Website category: auto
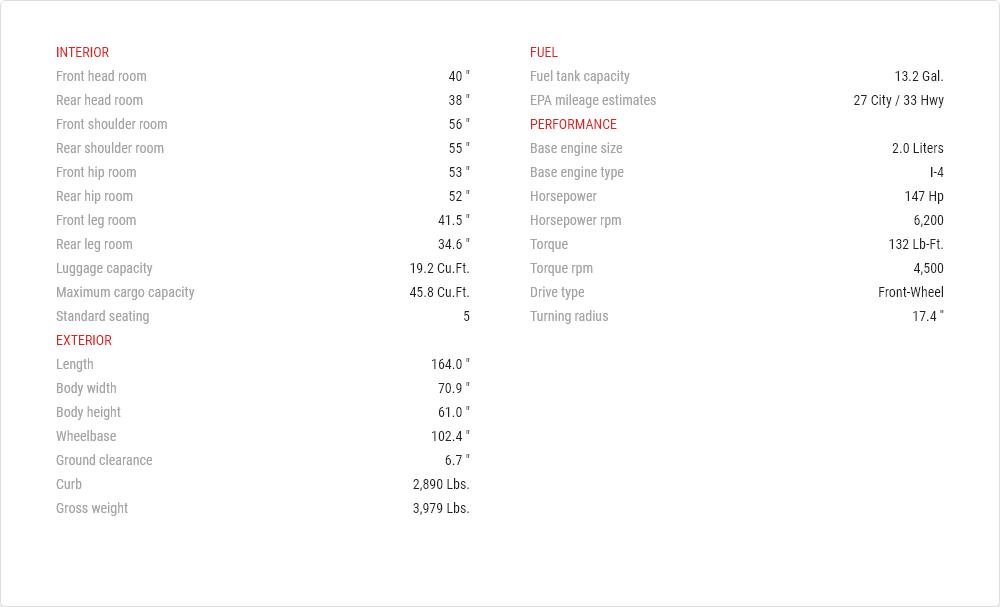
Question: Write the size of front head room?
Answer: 40 "

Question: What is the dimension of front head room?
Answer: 40 "

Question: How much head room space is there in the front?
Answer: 40 "

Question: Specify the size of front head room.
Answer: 40 "

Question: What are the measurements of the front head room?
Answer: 40 "

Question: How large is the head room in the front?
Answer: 40 "

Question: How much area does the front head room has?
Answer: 40 "

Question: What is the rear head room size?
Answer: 38 "

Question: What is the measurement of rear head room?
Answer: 38 "

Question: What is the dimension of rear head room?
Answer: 38 "

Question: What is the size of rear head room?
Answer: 38 "

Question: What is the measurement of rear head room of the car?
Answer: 38 "

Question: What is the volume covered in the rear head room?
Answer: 38 "

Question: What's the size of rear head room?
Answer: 38 "

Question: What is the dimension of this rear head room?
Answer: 38 "

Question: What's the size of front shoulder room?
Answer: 56 "

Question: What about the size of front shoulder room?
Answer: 56 "

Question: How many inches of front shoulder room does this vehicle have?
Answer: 56 "

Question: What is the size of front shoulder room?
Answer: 56 "

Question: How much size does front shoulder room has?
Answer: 56 "

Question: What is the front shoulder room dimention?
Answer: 56 "

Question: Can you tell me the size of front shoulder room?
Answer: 56 "

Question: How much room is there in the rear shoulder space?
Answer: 55 "

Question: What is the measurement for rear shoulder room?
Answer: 55 "

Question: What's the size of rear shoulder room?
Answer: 55 "

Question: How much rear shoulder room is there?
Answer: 55 "

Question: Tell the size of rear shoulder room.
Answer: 55 "

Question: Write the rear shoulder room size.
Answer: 55 "

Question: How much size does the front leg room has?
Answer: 41.5 "

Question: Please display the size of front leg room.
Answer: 41.5 "

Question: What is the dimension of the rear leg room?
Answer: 34.6 "

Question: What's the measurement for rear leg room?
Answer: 34.6 "

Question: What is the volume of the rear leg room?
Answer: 34.6 "

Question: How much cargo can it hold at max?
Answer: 19.2 cu.ft.

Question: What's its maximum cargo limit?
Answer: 19.2 cu.ft.

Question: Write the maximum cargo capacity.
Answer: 19.2 cu.ft.

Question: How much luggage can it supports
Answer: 19.2 cu.ft.

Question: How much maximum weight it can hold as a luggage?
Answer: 19.2 cu.ft.

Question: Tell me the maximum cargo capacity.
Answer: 19.2 cu.ft.

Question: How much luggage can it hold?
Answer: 19.2 cu.ft.

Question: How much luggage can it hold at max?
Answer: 19.2 cu.ft.

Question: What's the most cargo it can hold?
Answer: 19.2 cu.ft.

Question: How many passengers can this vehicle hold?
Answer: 5

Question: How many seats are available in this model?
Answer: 5

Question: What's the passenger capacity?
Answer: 5

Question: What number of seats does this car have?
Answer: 5

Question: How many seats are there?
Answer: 5

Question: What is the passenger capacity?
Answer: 5

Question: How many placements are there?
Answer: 5

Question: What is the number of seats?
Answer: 5

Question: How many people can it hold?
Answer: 5

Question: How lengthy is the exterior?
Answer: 164.0 "

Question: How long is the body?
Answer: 164.0 "

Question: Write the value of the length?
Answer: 164.0 "

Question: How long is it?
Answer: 164.0 "

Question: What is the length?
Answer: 164.0 "

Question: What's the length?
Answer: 164.0 "

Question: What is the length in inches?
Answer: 164.0 "

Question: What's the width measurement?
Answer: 70.9 "

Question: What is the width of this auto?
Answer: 70.9 "

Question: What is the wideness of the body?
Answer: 70.9 "

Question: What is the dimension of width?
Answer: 70.9 "

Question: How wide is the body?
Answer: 70.9 "

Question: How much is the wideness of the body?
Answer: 70.9 "